二年级 · 度量几何学

你的 “脚掌” 长 $(\quad)$ 。
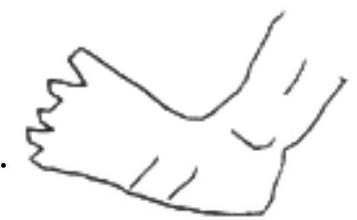
A. 14 厘米
B. 10 厘米左右
C. 接近 1 米
答案: A